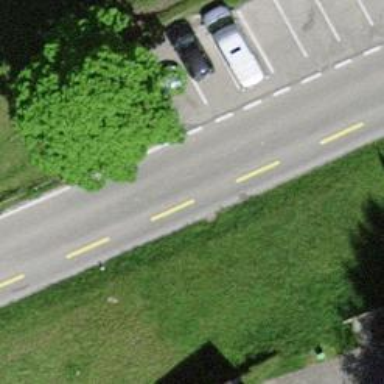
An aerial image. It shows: Tertiary road with dedicated cycle lane on the left side.